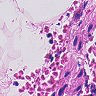
Metastatic tissue present: no